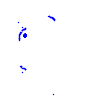
Particle: kaon